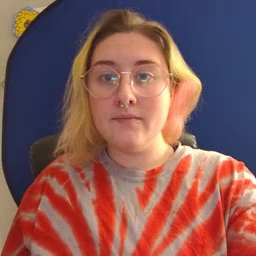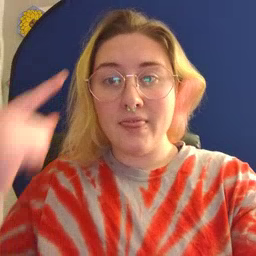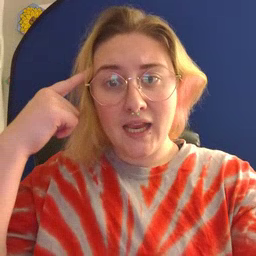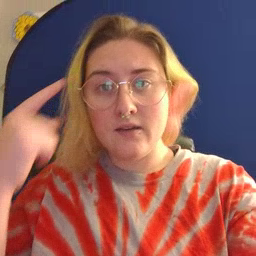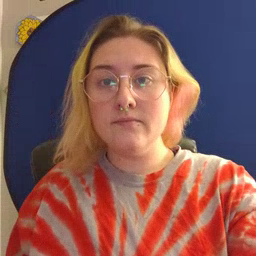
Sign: think